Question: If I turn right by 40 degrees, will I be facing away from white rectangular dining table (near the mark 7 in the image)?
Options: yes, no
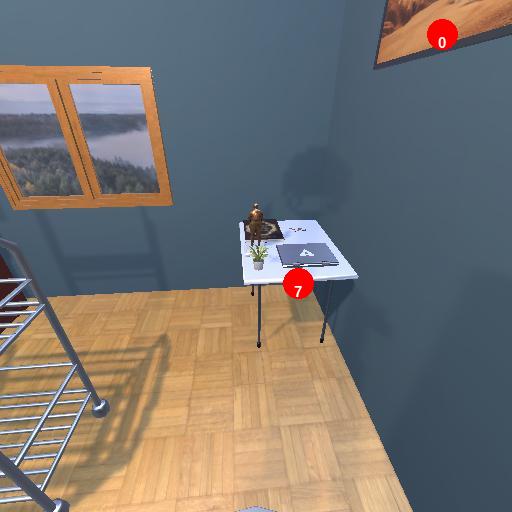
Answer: yes